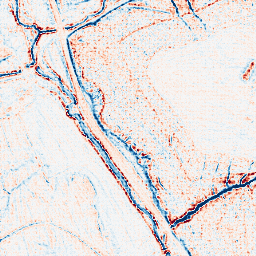
Category: edge_preserving
Decomposition family: anisotropic_diffusion
Decomposition parameters: iterations: 20
kappa: 30
gamma: 0.05
Upsampling method: sinc_hamming
Upsampling parameters: scale: 4
kernel_size: 4
Upsampling scale: 4